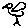
Label: bird